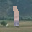
Label: 1